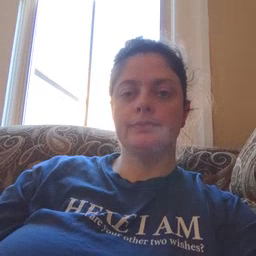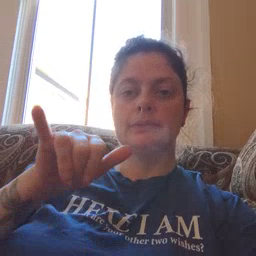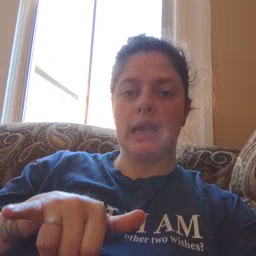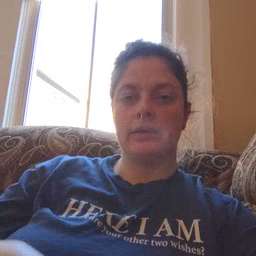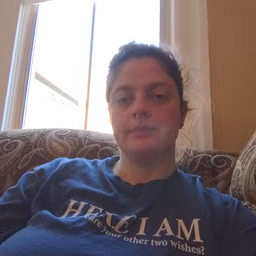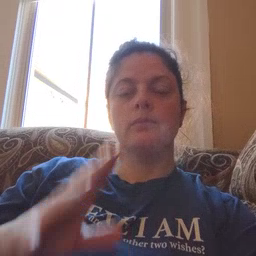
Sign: stay